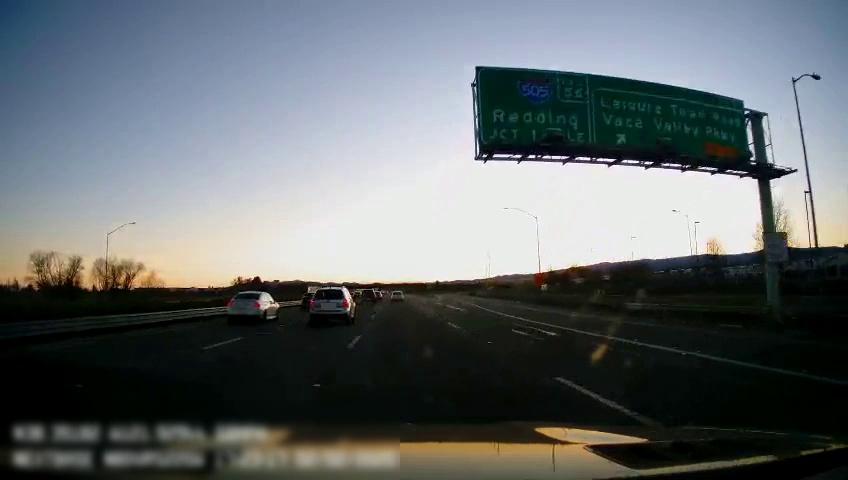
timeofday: Dusk/Dawn/Twilight
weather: Cloudy
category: Drivable Space
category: Vehicles | Car
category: Vehicles | SUV
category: Vehicles | Car
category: Vehicles | SUV
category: Vehicles | SUV
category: Lanes | Alternate Lane
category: Lanes | Current Lane
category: Lanes | Current Lane
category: Lanes | Alternate Lane
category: Lanes | Alternate Lane
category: Traffic | Signs
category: Traffic | Signs
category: Traffic | Signs